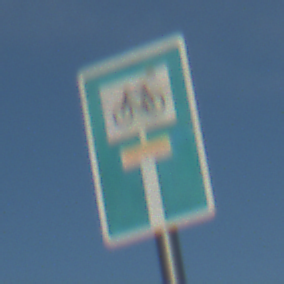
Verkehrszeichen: SackgasseRadverkehrDurchlaessig
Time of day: MorningAfternoon
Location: Outdoor (Nature)
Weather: PartlyCloudy
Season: NotSpecified
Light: Natural